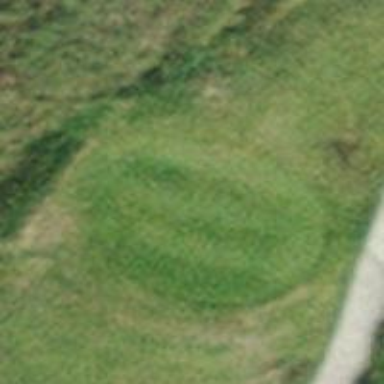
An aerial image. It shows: Grass area designated as golf tee.